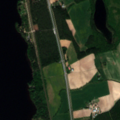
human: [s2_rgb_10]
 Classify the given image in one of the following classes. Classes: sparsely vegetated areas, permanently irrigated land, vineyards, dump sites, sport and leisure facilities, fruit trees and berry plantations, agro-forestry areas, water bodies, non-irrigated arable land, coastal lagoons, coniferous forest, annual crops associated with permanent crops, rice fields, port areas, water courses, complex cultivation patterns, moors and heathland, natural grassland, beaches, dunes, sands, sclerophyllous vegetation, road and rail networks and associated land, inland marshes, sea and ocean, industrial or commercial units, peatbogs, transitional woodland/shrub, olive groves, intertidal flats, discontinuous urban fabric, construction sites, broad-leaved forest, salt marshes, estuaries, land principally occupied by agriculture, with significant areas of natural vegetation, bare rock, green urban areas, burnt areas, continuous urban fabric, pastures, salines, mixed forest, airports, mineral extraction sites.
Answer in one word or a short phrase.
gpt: non-irrigated arable land, coniferous forest, mixed forest, water bodies